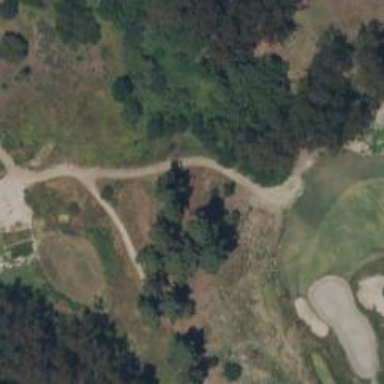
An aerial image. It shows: Golf cartpath that is also road path.